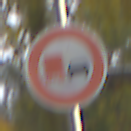
Verkehrszeichen: UeberholverbotKraftfahrzeuge
Umgebung: Outdoor, Nature
Tageszeit: Midday
Wetter: Overcast
Licht: Natural
Jahreszeit: Autumn
Kontrast: LowContrast